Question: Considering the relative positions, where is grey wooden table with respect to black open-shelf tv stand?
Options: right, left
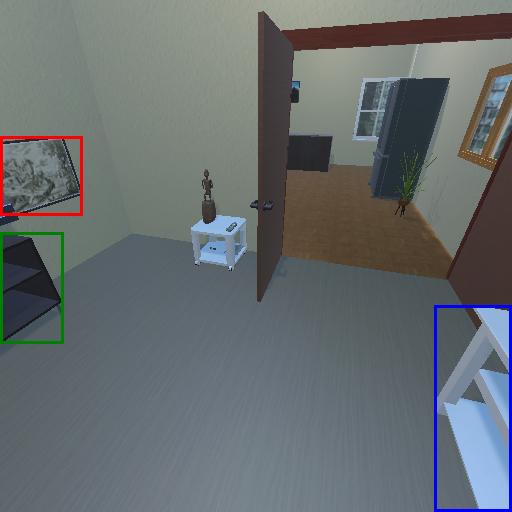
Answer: right